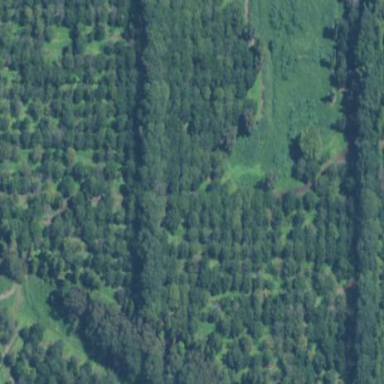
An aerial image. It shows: Orchard filled with macadamia trees.